Field crop: maize
Growth stage: 1
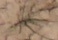
Species: lolium